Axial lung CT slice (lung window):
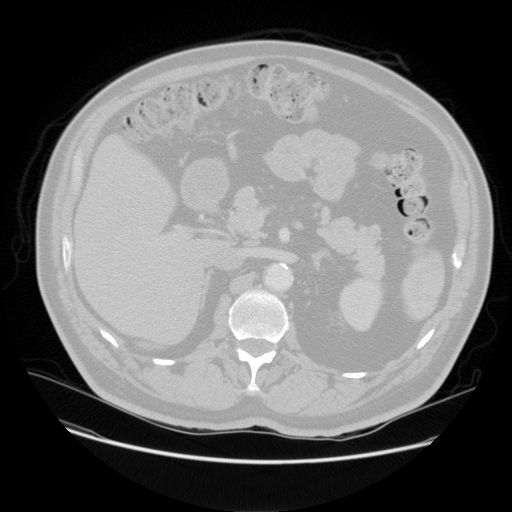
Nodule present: no